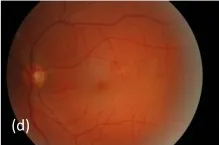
Left. Eye. Color photographs of the fundus.
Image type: ophthalmic_imaging (fundus_photograph)